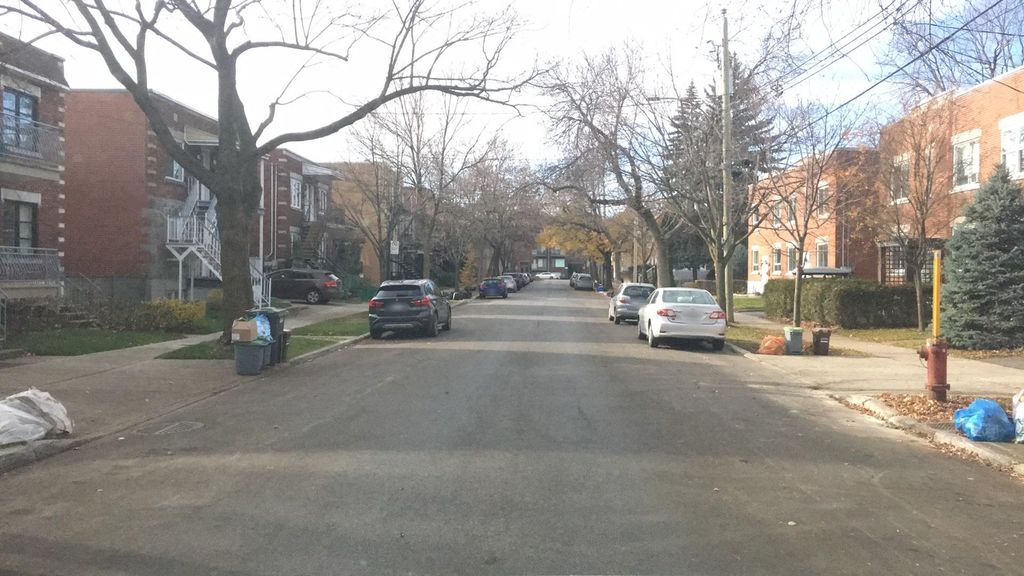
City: montreal